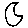
Label: moon